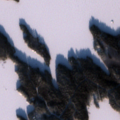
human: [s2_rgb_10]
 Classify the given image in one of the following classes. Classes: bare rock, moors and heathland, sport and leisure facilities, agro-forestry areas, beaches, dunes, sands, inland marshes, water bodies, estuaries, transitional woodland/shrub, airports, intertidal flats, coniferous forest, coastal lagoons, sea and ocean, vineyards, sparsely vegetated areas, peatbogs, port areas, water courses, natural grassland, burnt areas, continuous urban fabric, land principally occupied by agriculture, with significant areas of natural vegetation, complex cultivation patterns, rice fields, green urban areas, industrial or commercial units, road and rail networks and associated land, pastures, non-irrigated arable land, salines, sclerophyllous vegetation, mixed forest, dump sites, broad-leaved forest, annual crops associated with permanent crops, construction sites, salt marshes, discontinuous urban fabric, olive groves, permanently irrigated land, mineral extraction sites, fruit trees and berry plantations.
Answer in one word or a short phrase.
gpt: coniferous forest, mixed forest, water bodies